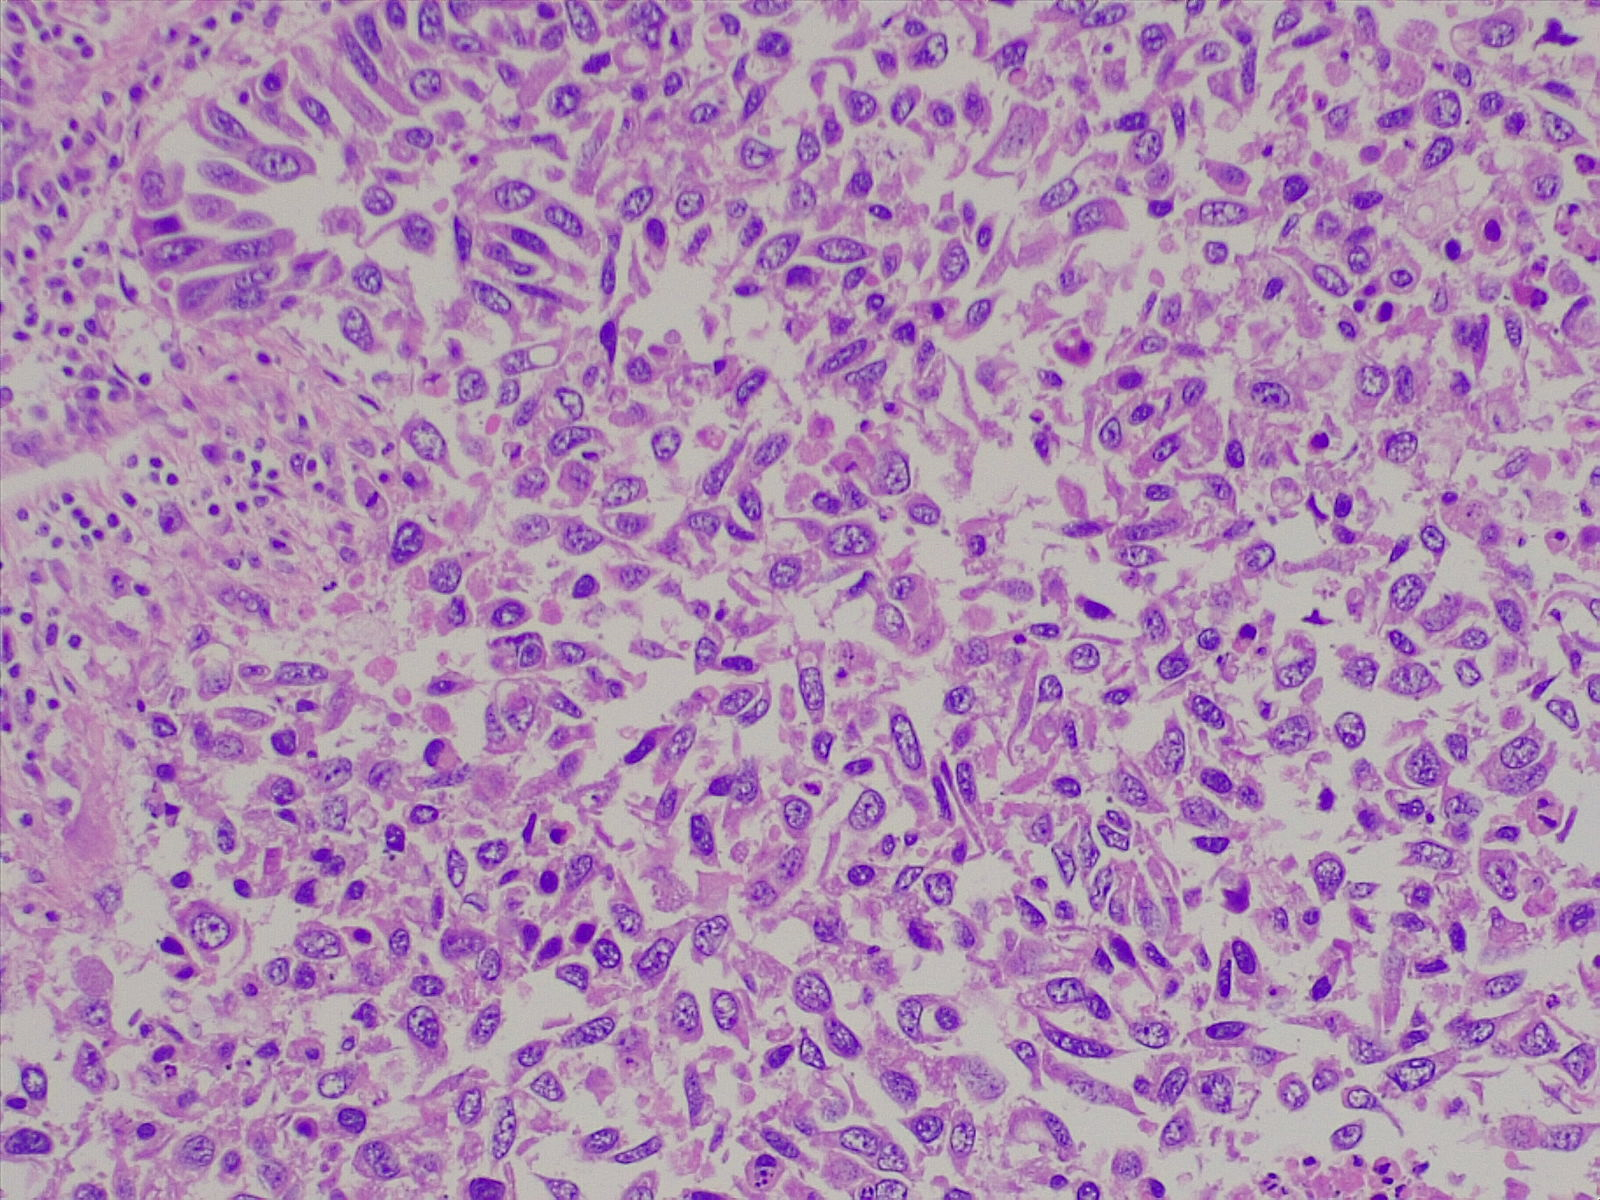
Label: lung squamous cell carcinoma, poorly differentiated